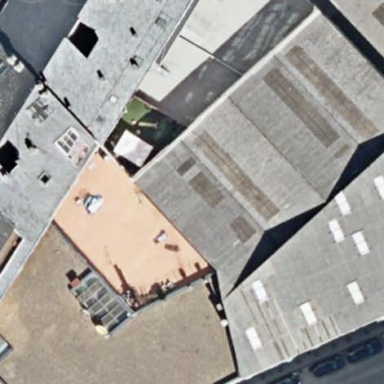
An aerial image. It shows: Warehouse building.